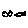
Label: fish